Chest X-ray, PA view. Patient: 61 years old, sex M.
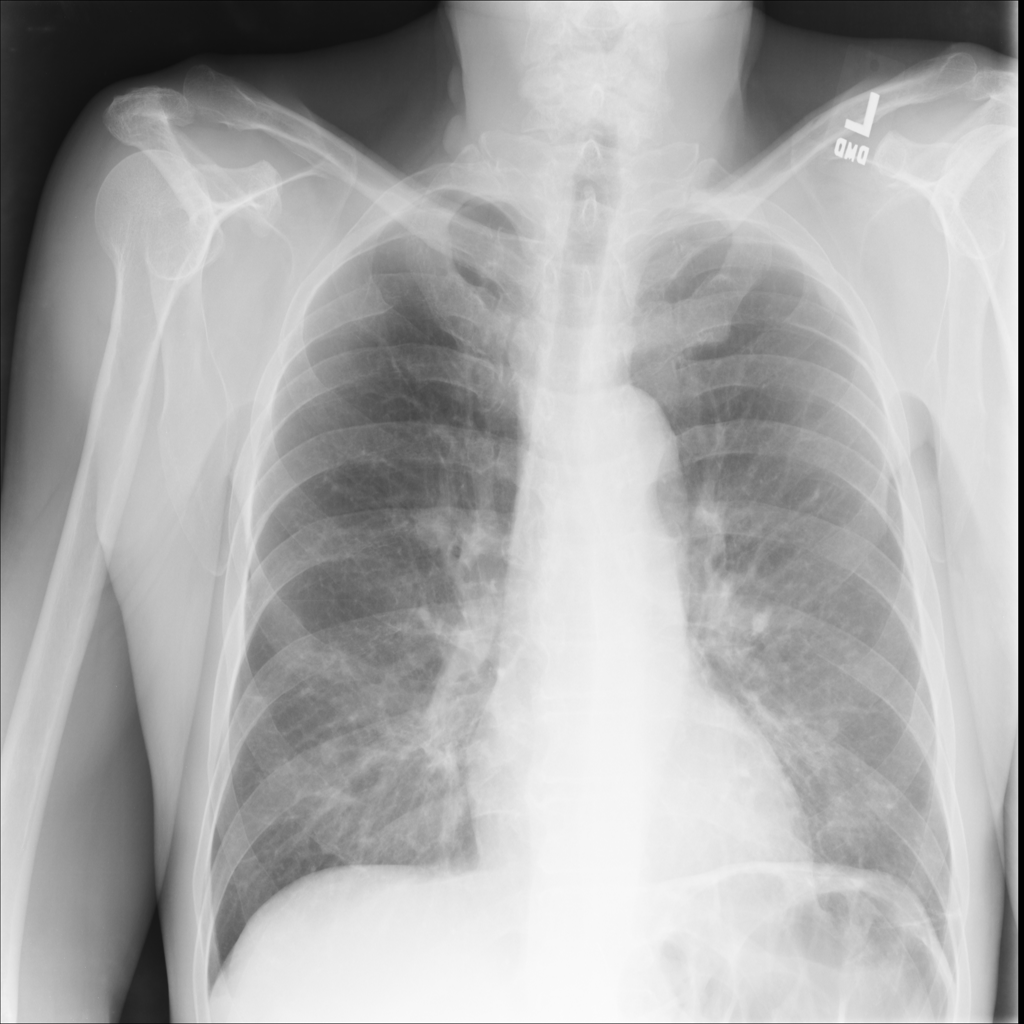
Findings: Fibrosis